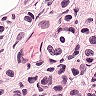
Metastatic tissue present: yes